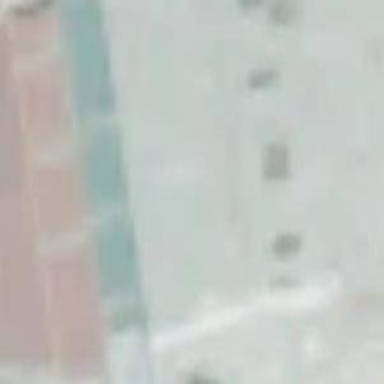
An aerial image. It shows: Industrial building.